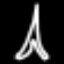
Label: The Eiffel Tower